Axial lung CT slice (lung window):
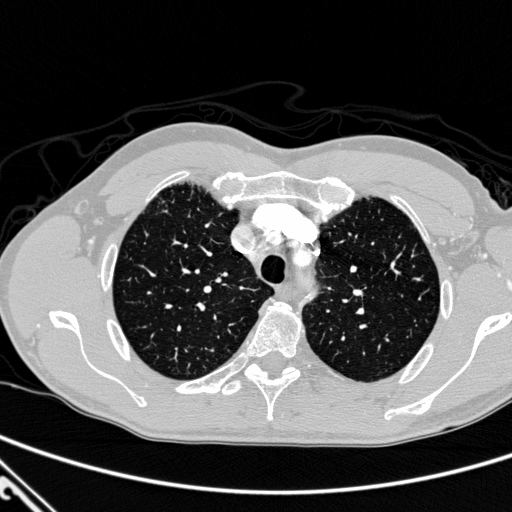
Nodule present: no